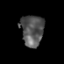
Tissue: prostate
Cell type: T cells
Senescence score: 0.3076
Nuclear area (px): 700
Mean DAPI intensity: 85.857